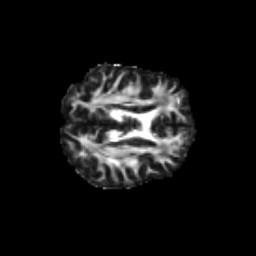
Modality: FA
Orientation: axial
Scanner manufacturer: siemens
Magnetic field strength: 3 T
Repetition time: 9.2 s
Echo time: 0.084 s